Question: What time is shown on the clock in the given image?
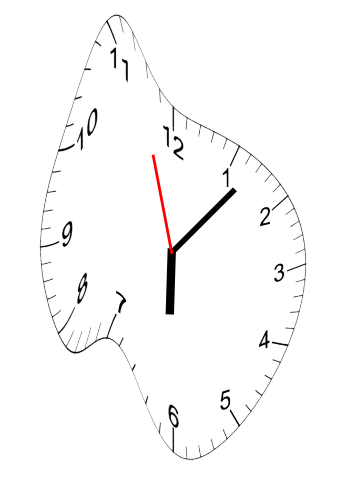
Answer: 06:06:57